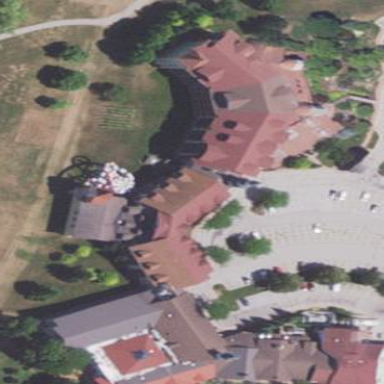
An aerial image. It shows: Hotel building.